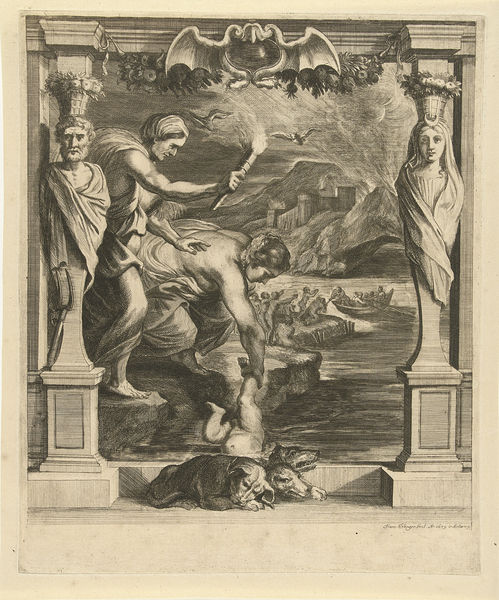
Titel: Thetis dompelt Achilles onder in de Styx
Künstler: Franz Ertinger
Standort: Amsterdam
Institution: Rijksmuseum
Schlagwörter: berg, feuer, flügel, kampf, mann, meer, nackt, vogel, wasser, weiß, frauen, see, stadt, teich, ufer, blume, frau, grau, nacht, schwarz, säule, säulen, zeichnung, haus, hund, hunde, tier, tiere, gesicht, sockel, taube, tod, rauch, kind, höhle, boot, boote, fliegen, engel, früchte, schiff, segelboot, schlafen, fels, grafik, graphik, sepia, büste, korb, ozean, nische, bücken, flamme, burg, festung, druck, druckgraphik, druckgrafik, schraffur, stich, allegorie, wappen, skulpturen, teufel, märtyrer, wandbild, fackel, drachen, bitten, retten, rettung, kassette, fledermaus, gesimms, fabeltiere, kindermord, neid, fledermausflügel, qoalm